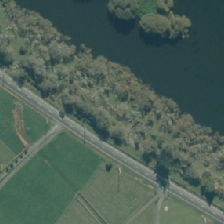
Land cover: deciduous_hardwood